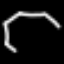
Label: octagon